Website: crate-barrel
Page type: review-order
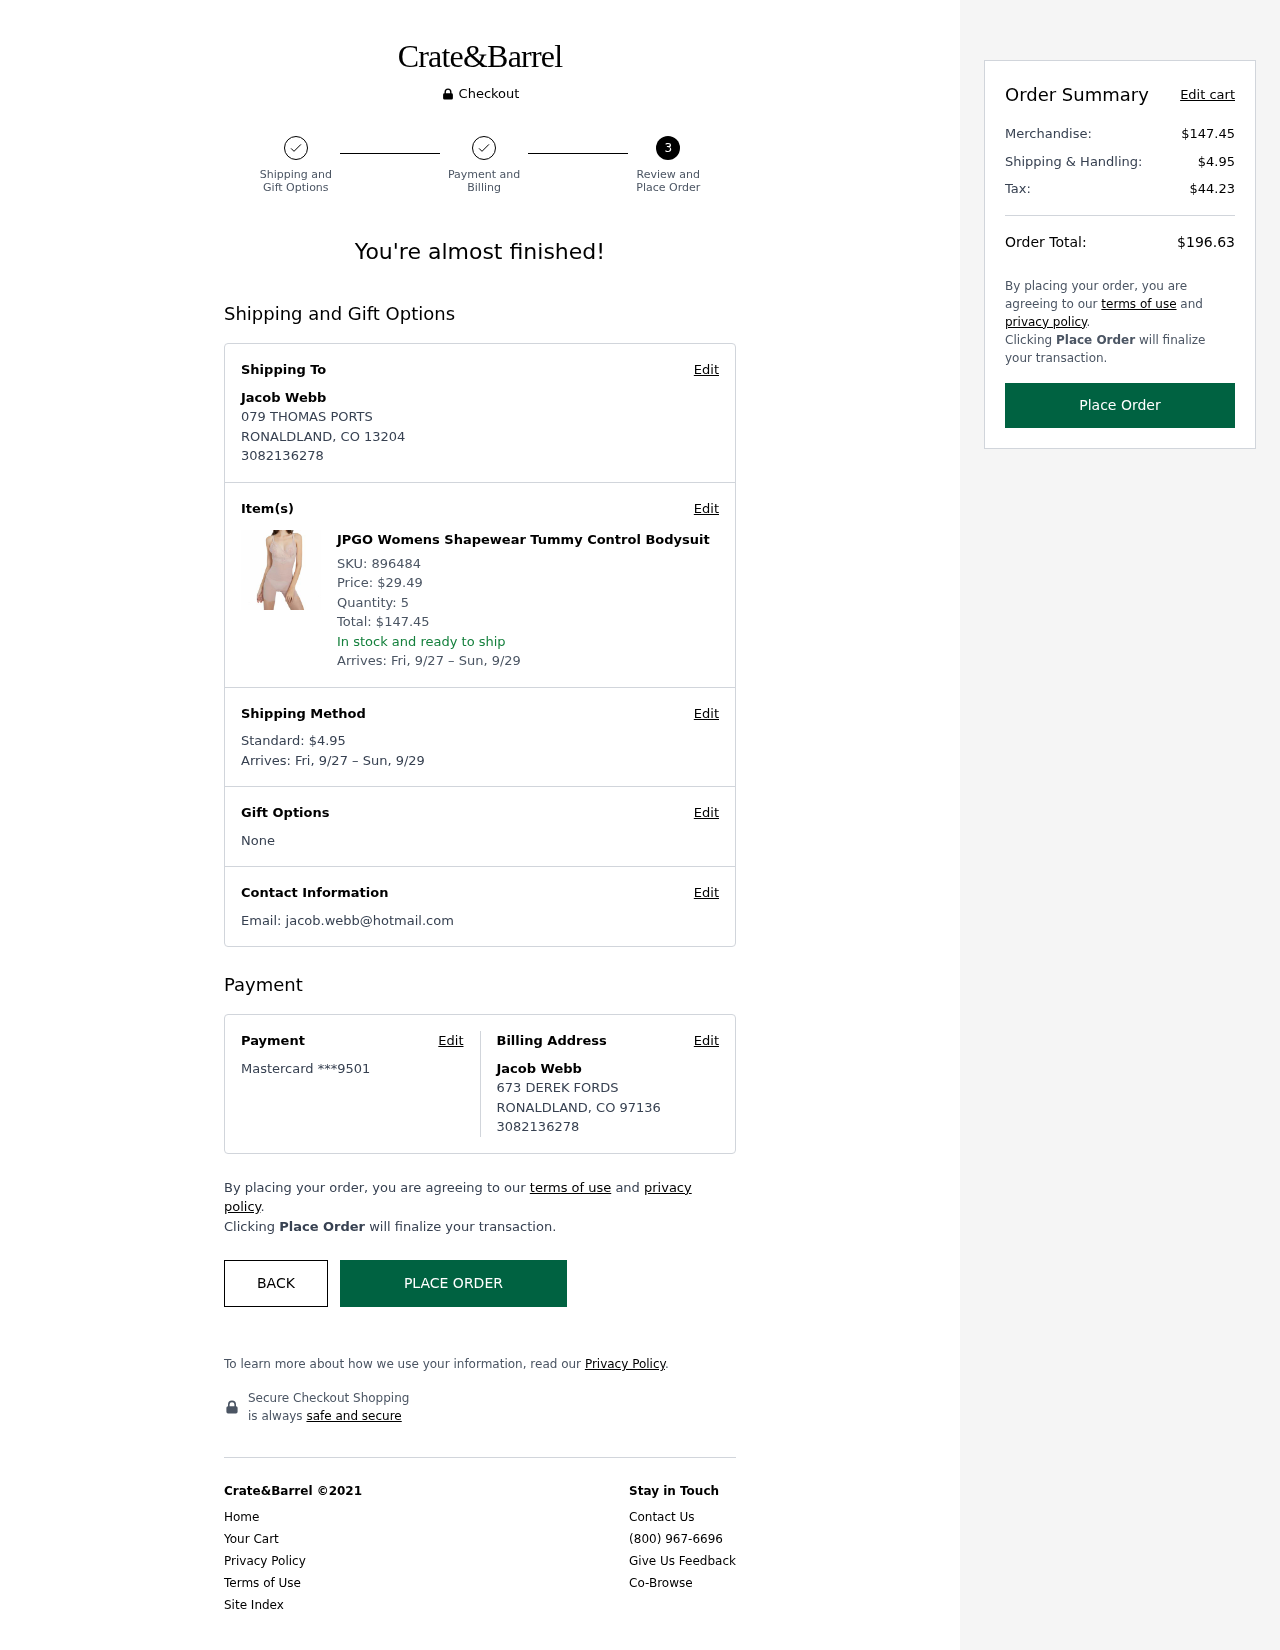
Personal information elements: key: PII_CARD_LAST4
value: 9501
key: PII_CARD_TYPE
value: Mastercard
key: PII_CITY_STATE_ZIP
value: RONALDLAND, CO 13204
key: PII_CITY_STATE_ZIP2
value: RONALDLAND, CO 97136
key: PII_EMAIL
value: jacob.webb@hotmail.com
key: PII_FULLNAME
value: Jacob Webb
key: PII_FULLNAME2
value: Jacob Webb
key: PII_PHONE
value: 3082136278
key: PII_PHONE2
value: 3082136278
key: PII_STREET
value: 079 THOMAS PORTS
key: PII_STREET2
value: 673 DEREK FORDS
Product elements: key: PRODUCT1_NAME
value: JPGO Womens Shapewear Tummy Control Bodysuit
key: PRODUCT1_PRICE
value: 29.49
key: PRODUCT1_QUANTITY
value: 5
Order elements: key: ORDER_SKU
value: SKU: 896484
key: ORDER_ITEM_TOTAL
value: Total: $147.45
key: ORDER_DELIVERY_DATE
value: Arrives: Fri, 9/27 – Sun, 9/29
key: ORDER_SHIPPING_COST
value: $4.95
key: ORDER_SHIPPING_COST
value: Standard: $4.95
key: ORDER_SUBTOTAL
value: $147.45
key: ORDER_TAX
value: $44.23
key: ORDER_TOTAL
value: $196.63